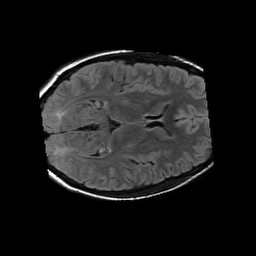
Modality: FLAIR
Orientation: axial
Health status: ill
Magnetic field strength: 3 T